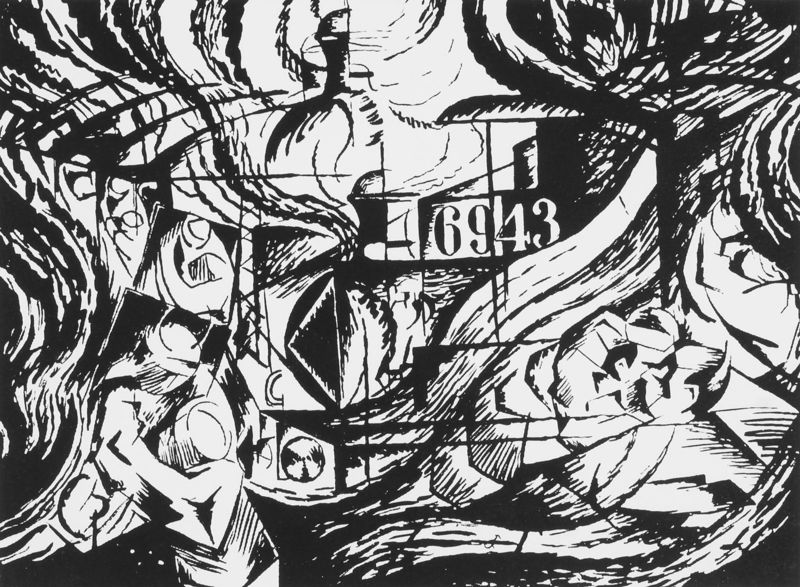
Titel: Seelische Stimmungen: I. Der Abschied
Künstler: Umberto Boccioni
Institution: Privatsammlung
Schlagwörter: menschen, holzschnitt, welle, wellen, grafik, wild, zahlen, linolschnitt, schwarz weiss, kraftvoll, chaotisch, schwar-weiß, 6943, 43, 69